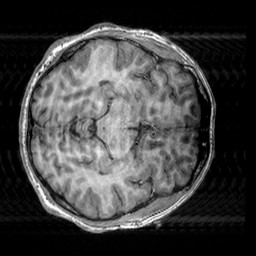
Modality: T1w
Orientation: axial
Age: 32
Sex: male
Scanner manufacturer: siemens
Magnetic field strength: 3 T
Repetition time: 2.3 s
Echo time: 0.00303 s